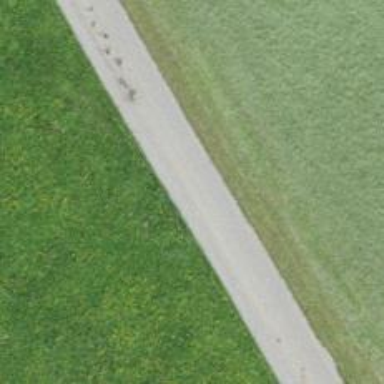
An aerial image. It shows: Unclassified road with grade 1 track type.